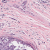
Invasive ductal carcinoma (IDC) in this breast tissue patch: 0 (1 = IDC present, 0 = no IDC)